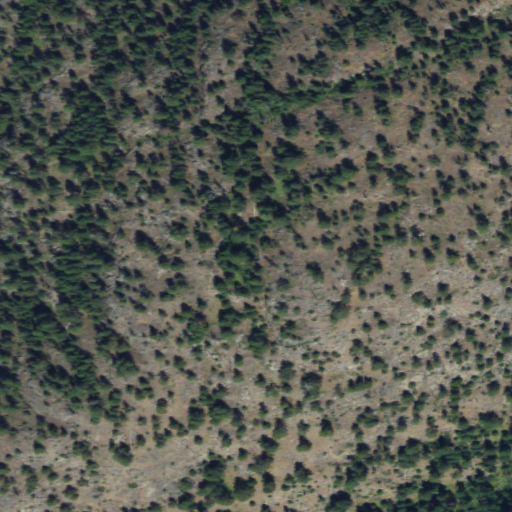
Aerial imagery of mountain in Washington named McDonald Mountain containing evergreen forest and shrub